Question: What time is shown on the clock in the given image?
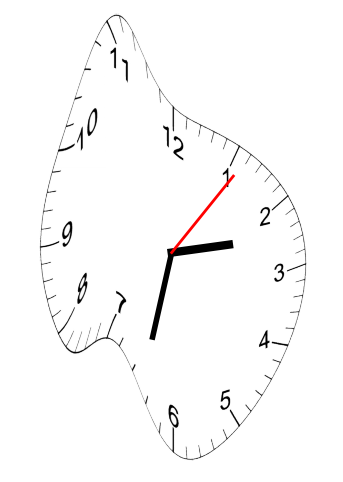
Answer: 02:32:06